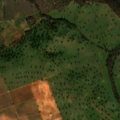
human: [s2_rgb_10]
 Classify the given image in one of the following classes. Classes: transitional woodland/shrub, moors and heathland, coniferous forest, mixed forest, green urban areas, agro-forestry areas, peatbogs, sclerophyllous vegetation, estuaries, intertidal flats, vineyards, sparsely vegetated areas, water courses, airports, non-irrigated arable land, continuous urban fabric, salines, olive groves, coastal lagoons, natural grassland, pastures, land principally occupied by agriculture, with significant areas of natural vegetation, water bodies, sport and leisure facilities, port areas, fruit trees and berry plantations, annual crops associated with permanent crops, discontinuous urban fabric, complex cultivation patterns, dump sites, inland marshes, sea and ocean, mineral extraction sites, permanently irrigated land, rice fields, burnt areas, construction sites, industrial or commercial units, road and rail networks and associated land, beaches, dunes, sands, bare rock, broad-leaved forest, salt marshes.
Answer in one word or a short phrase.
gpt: vineyards, annual crops associated with permanent crops, agro-forestry areas, transitional woodland/shrub